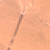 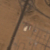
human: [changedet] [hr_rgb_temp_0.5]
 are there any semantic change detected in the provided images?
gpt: A big crossroads was created along the existing road.